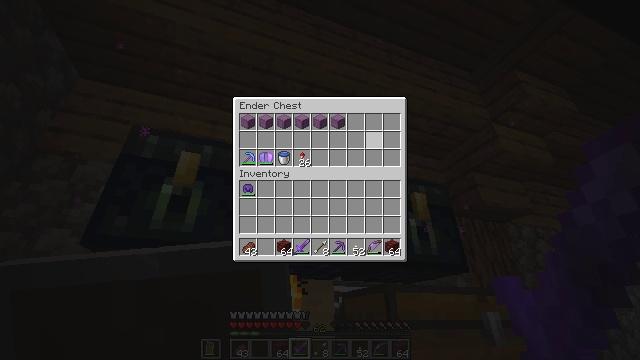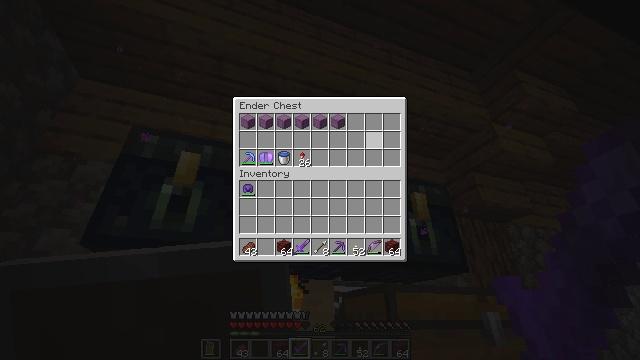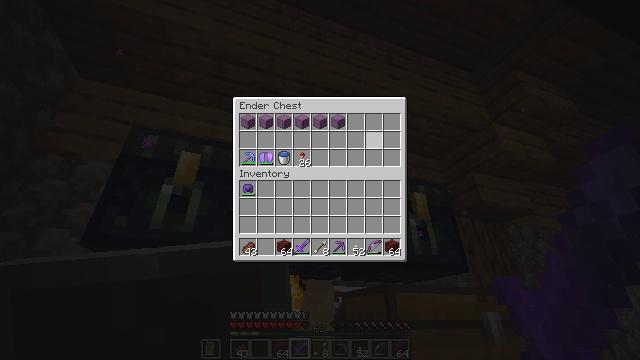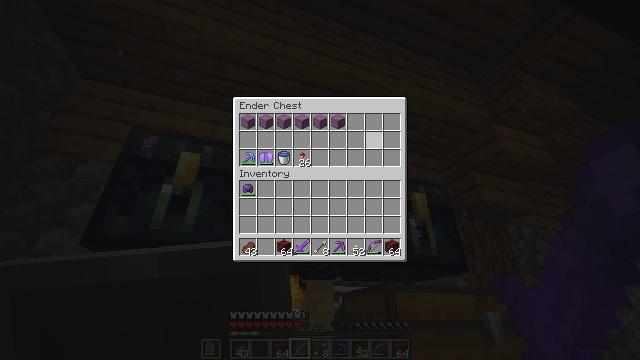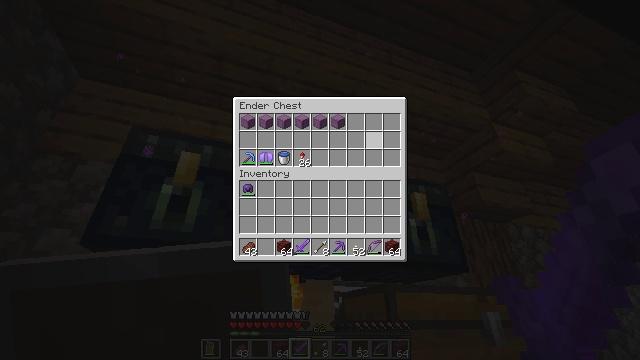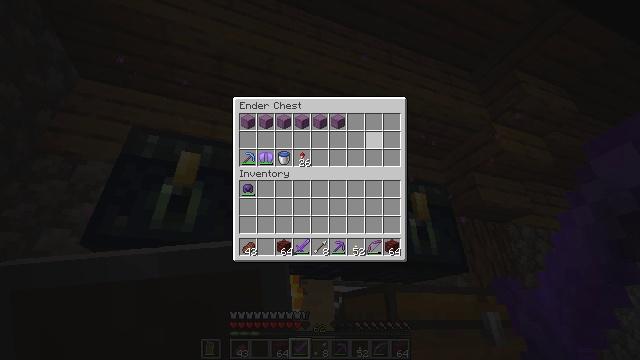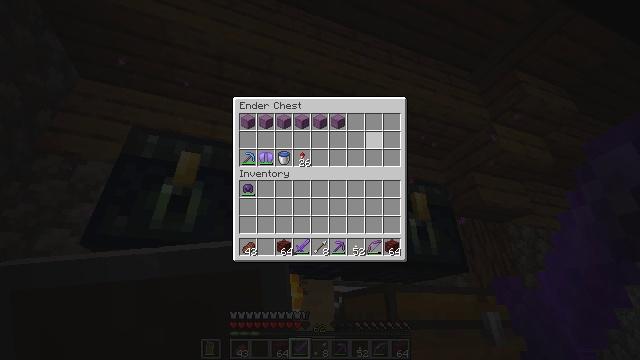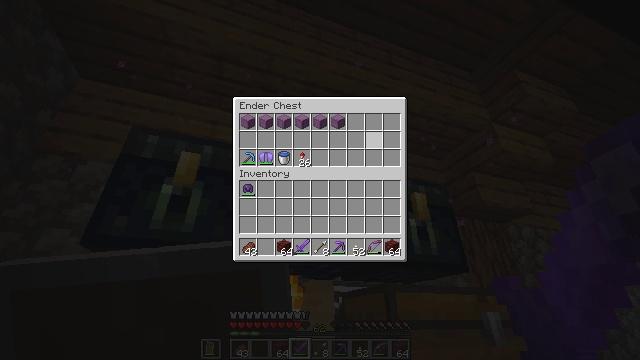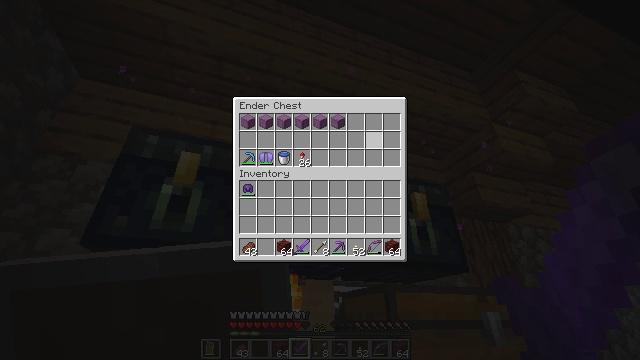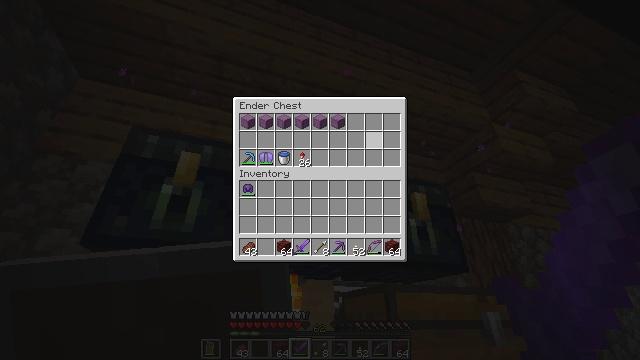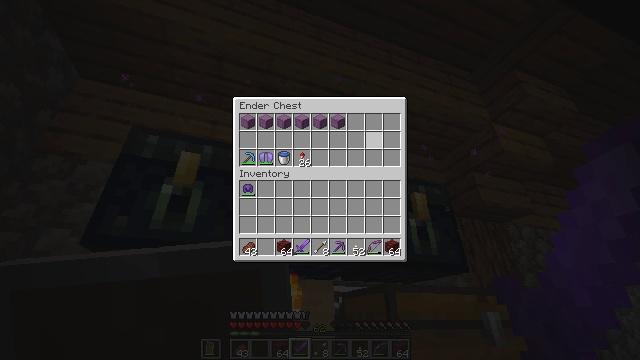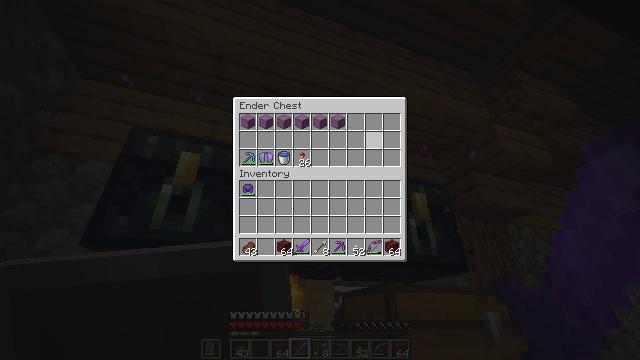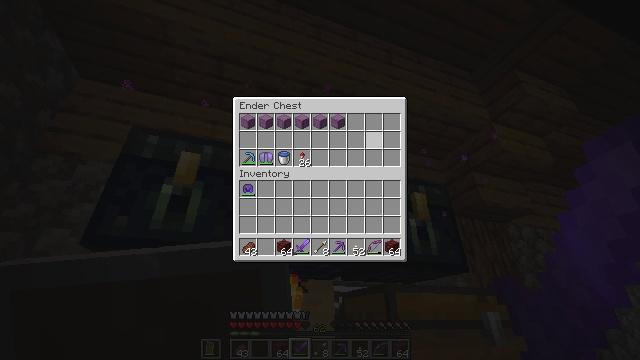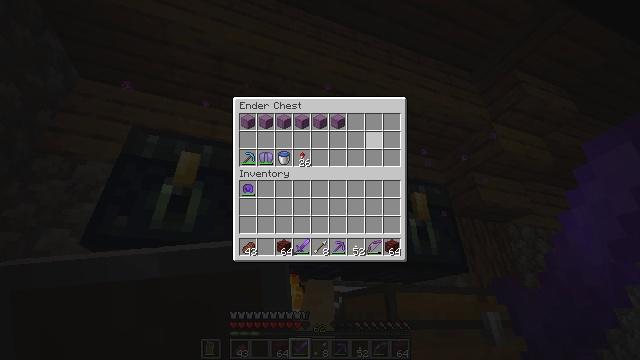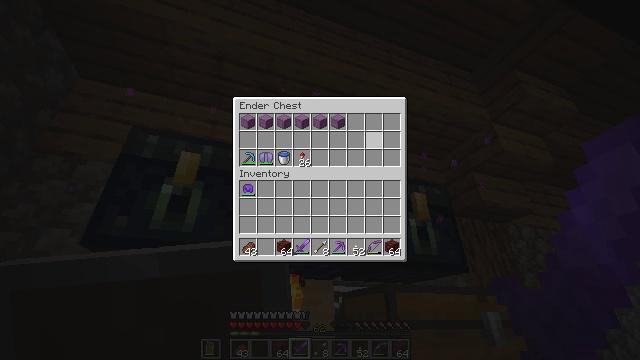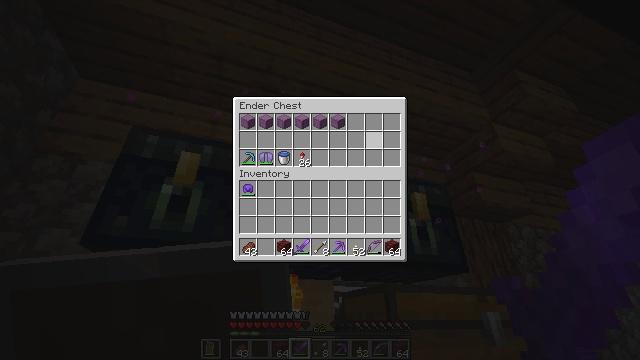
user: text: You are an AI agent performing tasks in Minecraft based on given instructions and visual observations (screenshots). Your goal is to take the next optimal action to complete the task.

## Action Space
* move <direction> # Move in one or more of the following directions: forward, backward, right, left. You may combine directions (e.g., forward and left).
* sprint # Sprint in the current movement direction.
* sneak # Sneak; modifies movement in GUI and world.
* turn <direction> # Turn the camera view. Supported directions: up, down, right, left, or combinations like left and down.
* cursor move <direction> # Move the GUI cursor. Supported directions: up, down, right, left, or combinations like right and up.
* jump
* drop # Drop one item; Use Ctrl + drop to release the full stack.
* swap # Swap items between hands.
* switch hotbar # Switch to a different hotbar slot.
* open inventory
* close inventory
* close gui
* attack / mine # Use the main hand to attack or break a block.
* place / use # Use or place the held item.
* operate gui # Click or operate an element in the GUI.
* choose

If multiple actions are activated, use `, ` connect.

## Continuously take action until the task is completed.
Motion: motion action
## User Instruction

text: Left click on the ender chest to mine.
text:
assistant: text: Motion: no_op
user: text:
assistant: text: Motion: no_op
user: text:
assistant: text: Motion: no_op
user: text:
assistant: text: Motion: no_op
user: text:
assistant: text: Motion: no_op
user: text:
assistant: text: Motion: no_op
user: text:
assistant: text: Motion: no_op
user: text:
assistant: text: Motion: no_op
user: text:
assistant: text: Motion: no_op
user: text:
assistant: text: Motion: no_op
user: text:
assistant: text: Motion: no_op
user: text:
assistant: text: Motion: no_op
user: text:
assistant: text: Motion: no_op
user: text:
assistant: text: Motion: no_op
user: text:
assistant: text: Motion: no_op
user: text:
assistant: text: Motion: no_op
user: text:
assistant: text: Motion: no_op
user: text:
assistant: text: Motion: no_op
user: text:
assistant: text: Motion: no_op
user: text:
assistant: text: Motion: no_op
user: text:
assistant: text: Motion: no_op
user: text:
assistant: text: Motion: no_op
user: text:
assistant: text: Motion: no_op
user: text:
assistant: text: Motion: no_op
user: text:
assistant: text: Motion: no_op
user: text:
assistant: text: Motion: no_op
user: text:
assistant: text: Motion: no_op
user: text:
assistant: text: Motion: no_op
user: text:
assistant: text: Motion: no_op
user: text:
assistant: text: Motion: no_op